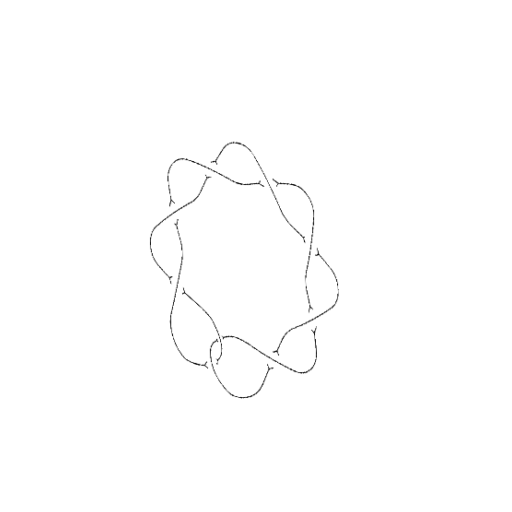
Crossing number: 9